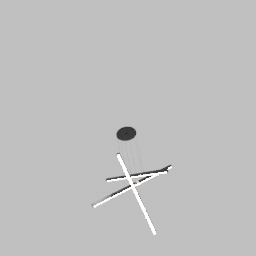
Label: lighting